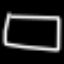
Label: square